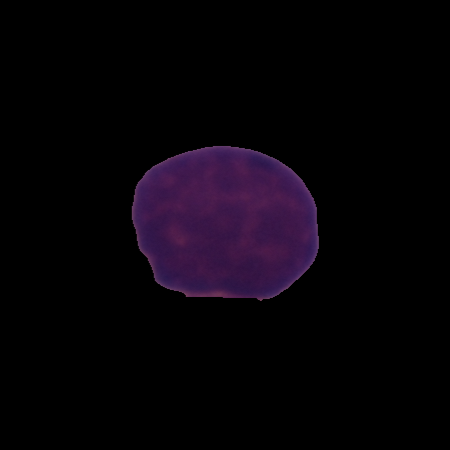
Label: healthy